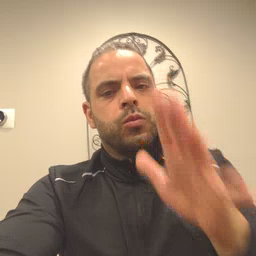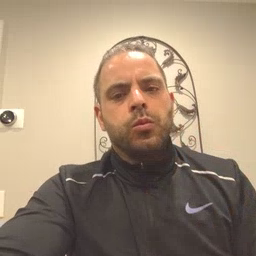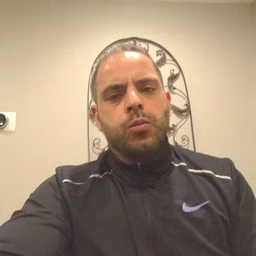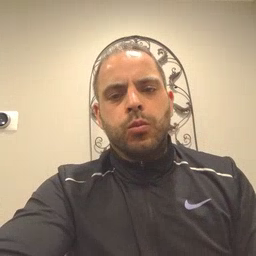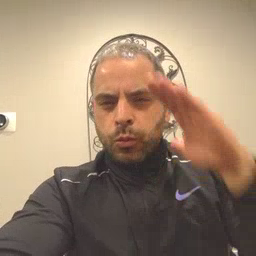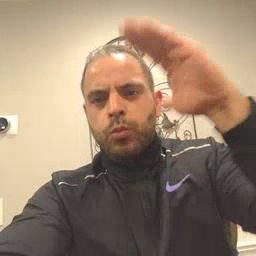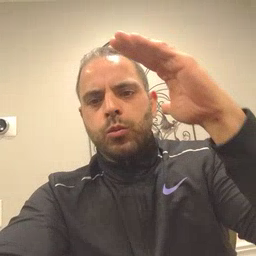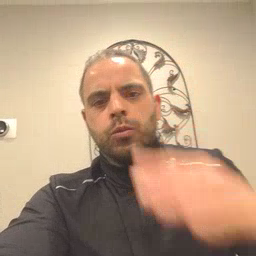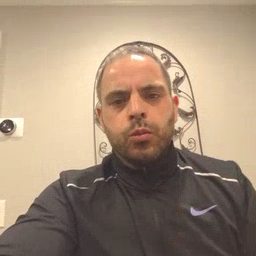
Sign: hello